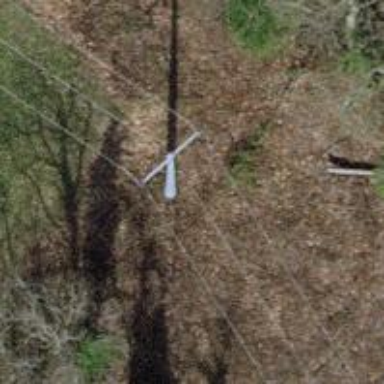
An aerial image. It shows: Power pole.